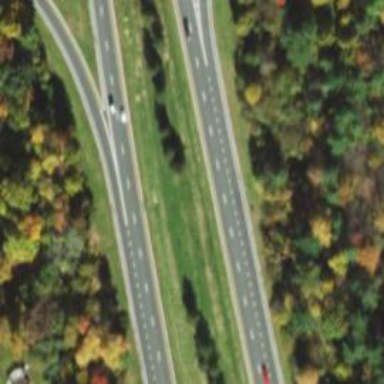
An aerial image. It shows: Asphalt motorway.